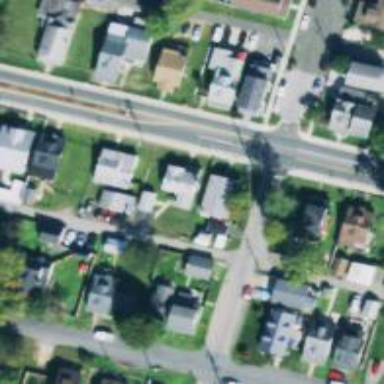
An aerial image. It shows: Power pole used for utility purposes.